Question: I am trying to build simple JSF application using primefaces but somehow primefaces components are not getting rendered properly. I dont understand what is going wrong.
I am trying to display following Facelet file :
'''
<html xmlns="http://www.w3.org/1999/xhtml"
xmlns:ui="http://java.sun.com/jsf/facelets"
xmlns:h="http://java.sun.com/jsf/html"
xmlns:f="http://java.sun.com/jsf/core"
xmlns:p="http://primefaces.prime.com.tr/ui">
<h:head>
<link type="text/css"
rel="stylesheet"
href="/Themes/primefaces-dot-luv/theme.css" />
</h:head>
<h:body>
<p:spinner value="100" style="height: 10px" />
<br/>
<p:button value="Navigate"></p:button>
</h:body>
</html>
'''
I am using eclipse to run the app on tomcat server. When I run the application and view the page source in browser(firefox) I get following source :
'''
<html xmlns="http://www.w3.org/1999/xhtml" xmlns:p="http://primefaces.prime.com.tr/ui">
<head>
<link type="text/css" rel="stylesheet" href="Themes/primefaces-dot-luv/theme.css" />
</head>
<body>
<p:spinner value="100" style="height: 10px"></p:spinner>
<br />
<p:button value="Navigate"></p:button>
</body>
</html>
'''
I think PrimeFaces components are not getting rendered properly. Other JSF tags like '<h:head>' and '<h:body>' are converted correctly to '<head>' and '<body>' elements respectively. Only tags starting with '<p:>' are not converted.
Following is my project structure :

My 'web.xml' looks like this:
'''
<?xml version="1.0" encoding="UTF-8"?>
<web-app xmlns:xsi="http://www.w3.org/2001/XMLSchema-instance" xmlns="http://java.sun.com/xml/ns/javaee" xmlns:web="http://java.sun.com/xml/ns/javaee/web-app_2_5.xsd" xsi:schemaLocation="http://java.sun.com/xml/ns/javaee http://java.sun.com/xml/ns/javaee/web-app_2_5.xsd" id="WebApp_ID" version="2.5">
<display-name>HelloJSF</display-name>
<welcome-file-list>
<welcome-file>index.jsp</welcome-file>
<welcome-file>default.jsp</welcome-file>
</welcome-file-list>
<servlet>
<servlet-name>Faces Servlet</servlet-name>
<servlet-class>javax.faces.webapp.FacesServlet</servlet-class>
<load-on-startup>1</load-on-startup>
</servlet>
<servlet-mapping>
<servlet-name>Faces Servlet</servlet-name>
<url-pattern>/faces/*</url-pattern>
</servlet-mapping>
<context-param>
<param-name>primefaces.THEME</param-name>
<param-value>none</param-value>
</context-param>
<context-param>
<description>State saving method: 'client' or 'server' (=default). See JSF Specification 2.5.2</description>
<param-name>javax.faces.STATE_SAVING_METHOD</param-name>
<param-value>client</param-value>
</context-param>
<context-param>
<param-name>javax.servlet.jsp.jstl.fmt.localizationContext</param-name>
<param-value>resources.application</param-value>
</context-param>
<listener>
<listener-class>com.sun.faces.config.ConfigureListener</listener-class>
</listener>
<servlet-mapping>
<servlet-name>Faces Servlet</servlet-name>
<url-pattern>*.jsf</url-pattern>
</servlet-mapping>
<servlet-mapping>
<servlet-name>Faces Servlet</servlet-name>
<url-pattern>*.faces</url-pattern>
</servlet-mapping>
</web-app>
'''
I am using eclipse , tomcat server. JSF 2 and primefaces 3 library.
> Hi, After some close inspection of entire project I found out that
primefaces jar dowlonaded from site did not had any classes. Jar
itself was corrupt. I downloaded same jar thrice then also jar was
getting corrupt. So I downloaded zip file containing source and
binaries and my application started working.
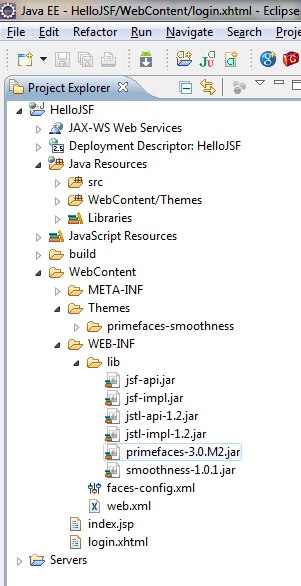
Answer: Try changing your web.xml servlet mapping:
'''
<servlet-mapping>
<servlet-name>Faces Servlet</servlet-name>
<url-pattern>*.xhtml</url-pattern>
</servlet-mapping>
'''
The way to tell if the Facelets Servlet is processing your xhtml is to look at what the browser receives. If it looks like your xhtml file then you have something mis-configured.